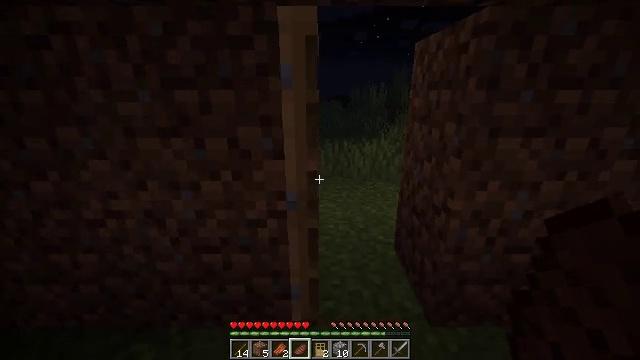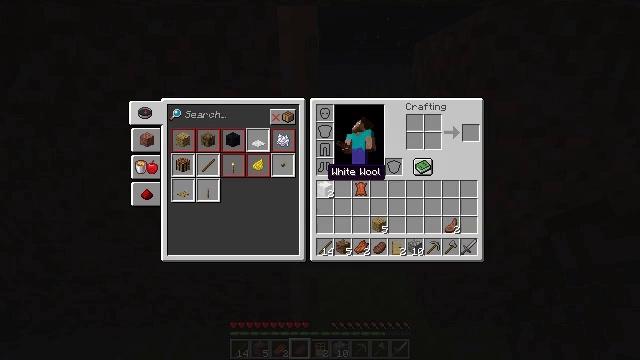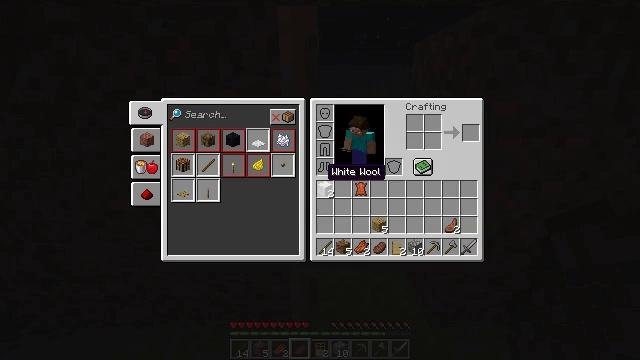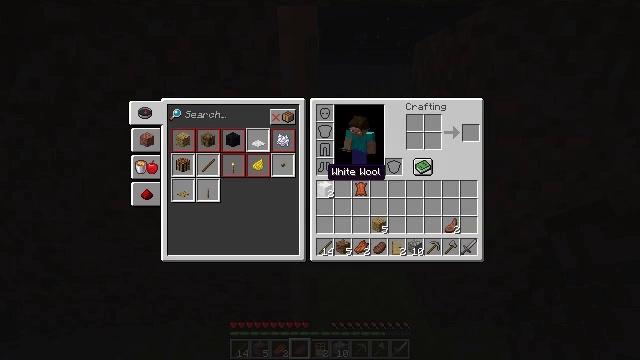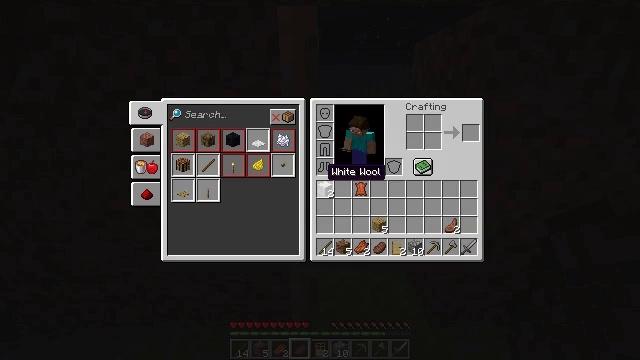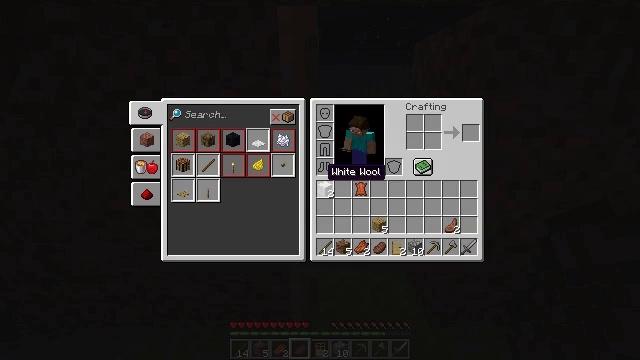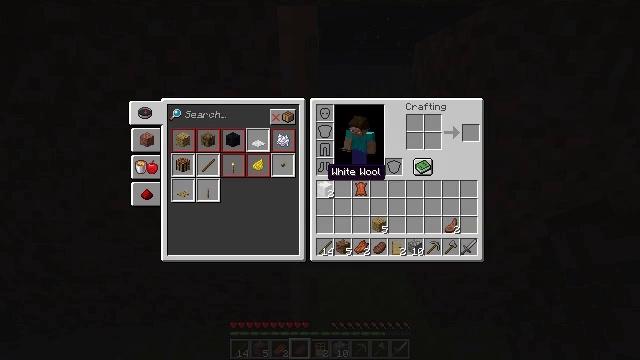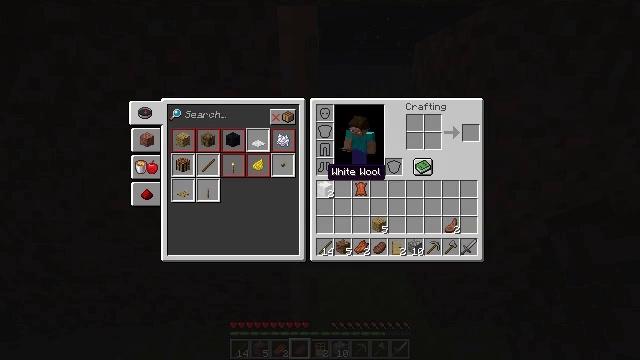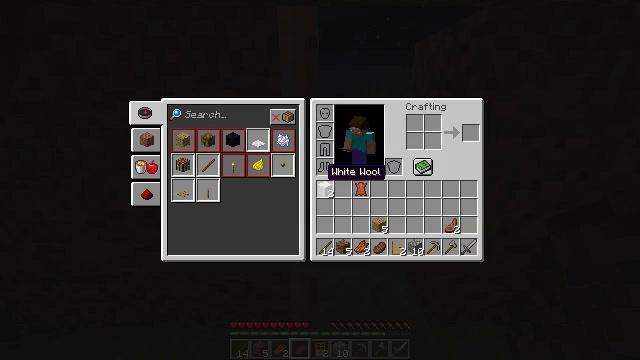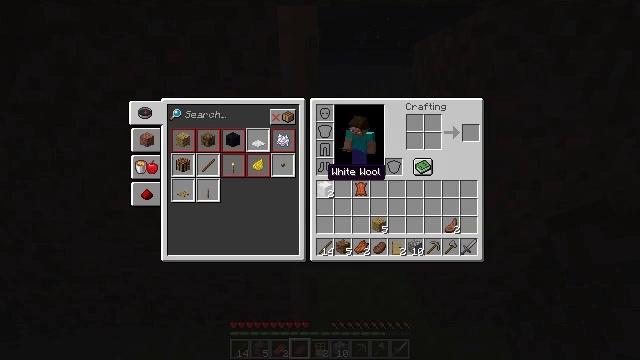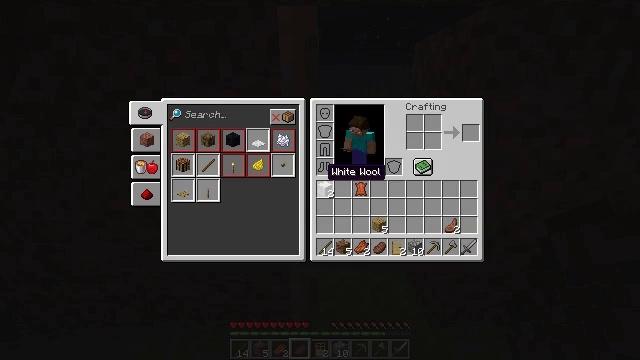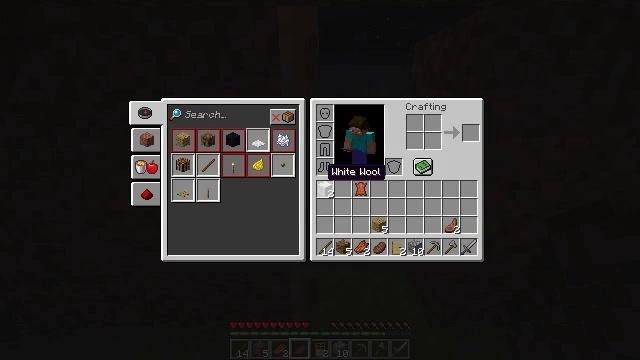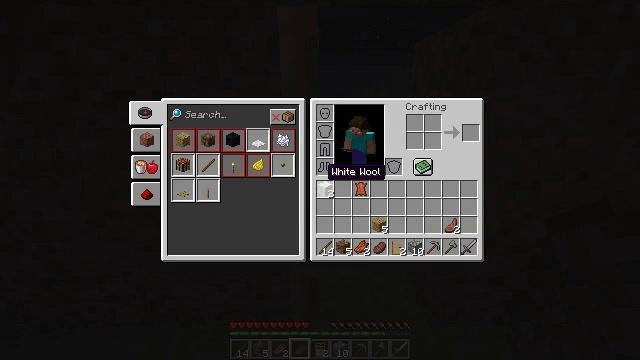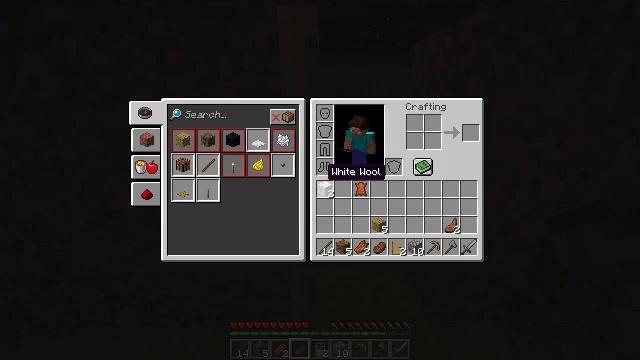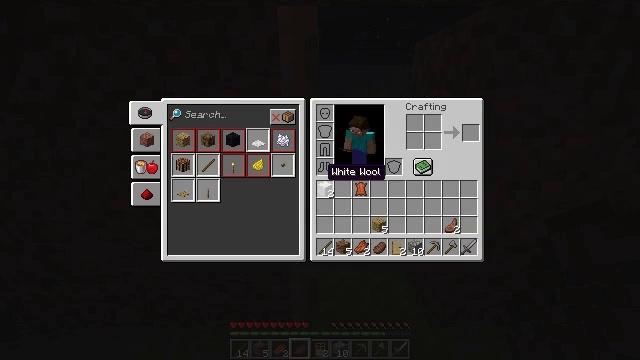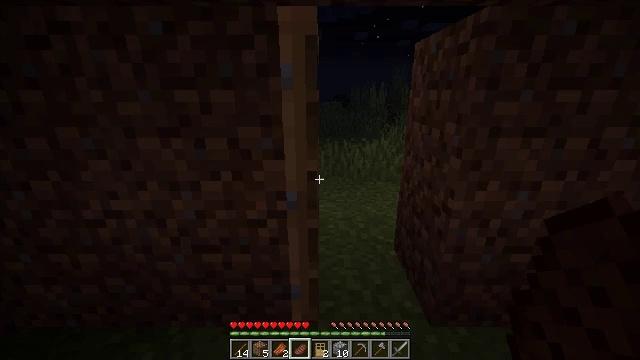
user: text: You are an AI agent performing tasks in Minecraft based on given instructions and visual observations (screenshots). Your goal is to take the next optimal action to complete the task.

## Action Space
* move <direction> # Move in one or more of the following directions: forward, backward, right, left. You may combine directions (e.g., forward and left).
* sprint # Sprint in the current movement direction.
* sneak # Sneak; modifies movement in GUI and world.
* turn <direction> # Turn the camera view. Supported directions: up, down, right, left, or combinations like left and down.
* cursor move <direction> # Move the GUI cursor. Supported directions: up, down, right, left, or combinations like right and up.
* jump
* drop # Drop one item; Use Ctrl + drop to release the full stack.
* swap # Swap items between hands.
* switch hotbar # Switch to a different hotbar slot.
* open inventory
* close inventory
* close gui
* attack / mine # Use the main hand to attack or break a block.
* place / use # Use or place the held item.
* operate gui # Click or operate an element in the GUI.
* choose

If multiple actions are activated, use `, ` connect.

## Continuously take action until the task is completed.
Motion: motion action
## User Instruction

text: Craft a stone hoe.
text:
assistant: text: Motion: open inventory
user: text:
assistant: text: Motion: open inventory
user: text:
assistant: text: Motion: open inventory
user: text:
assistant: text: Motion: no_op
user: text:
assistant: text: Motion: no_op
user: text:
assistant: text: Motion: no_op
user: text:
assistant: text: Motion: no_op
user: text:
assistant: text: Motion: no_op
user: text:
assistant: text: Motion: no_op
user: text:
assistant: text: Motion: no_op
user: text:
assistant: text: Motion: no_op
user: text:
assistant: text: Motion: no_op
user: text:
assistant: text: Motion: no_op
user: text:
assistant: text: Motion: no_op
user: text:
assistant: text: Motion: no_op
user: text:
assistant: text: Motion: no_op
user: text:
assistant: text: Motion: no_op
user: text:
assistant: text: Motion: no_op
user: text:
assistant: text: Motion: no_op
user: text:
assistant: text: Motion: turn right
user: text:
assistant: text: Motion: turn right
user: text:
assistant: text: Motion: no_op
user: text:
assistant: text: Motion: no_op
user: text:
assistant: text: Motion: move right, turn left
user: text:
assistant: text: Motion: move right, turn left
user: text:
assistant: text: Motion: move forward and move right, turn left
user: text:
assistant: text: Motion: move forward and move right, turn left
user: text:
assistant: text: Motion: move forward and move right, turn left
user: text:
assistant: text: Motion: move forward and move right, turn left
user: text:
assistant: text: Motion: move forward and move right, turn left